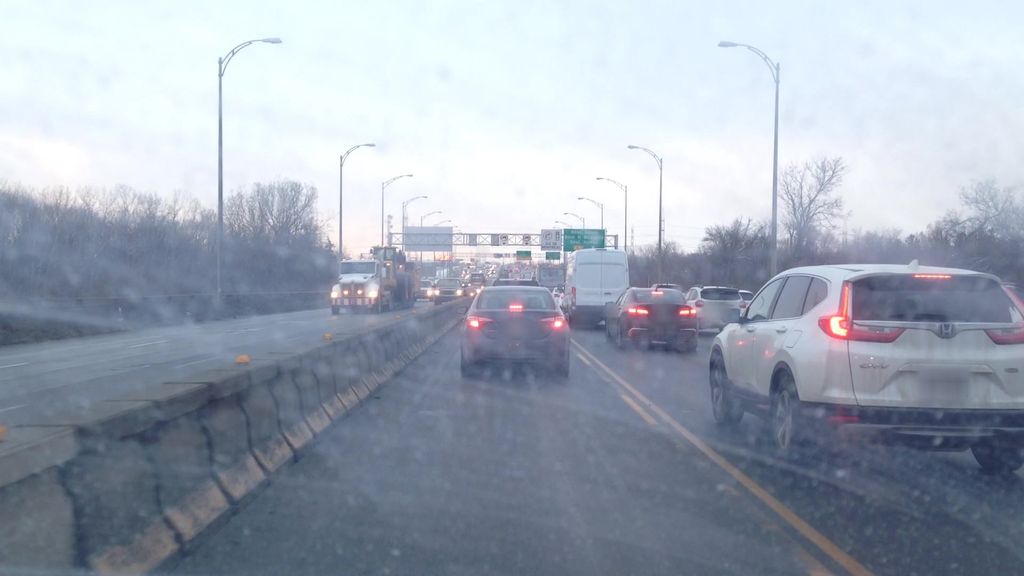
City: montreal